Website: macys
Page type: billing-address
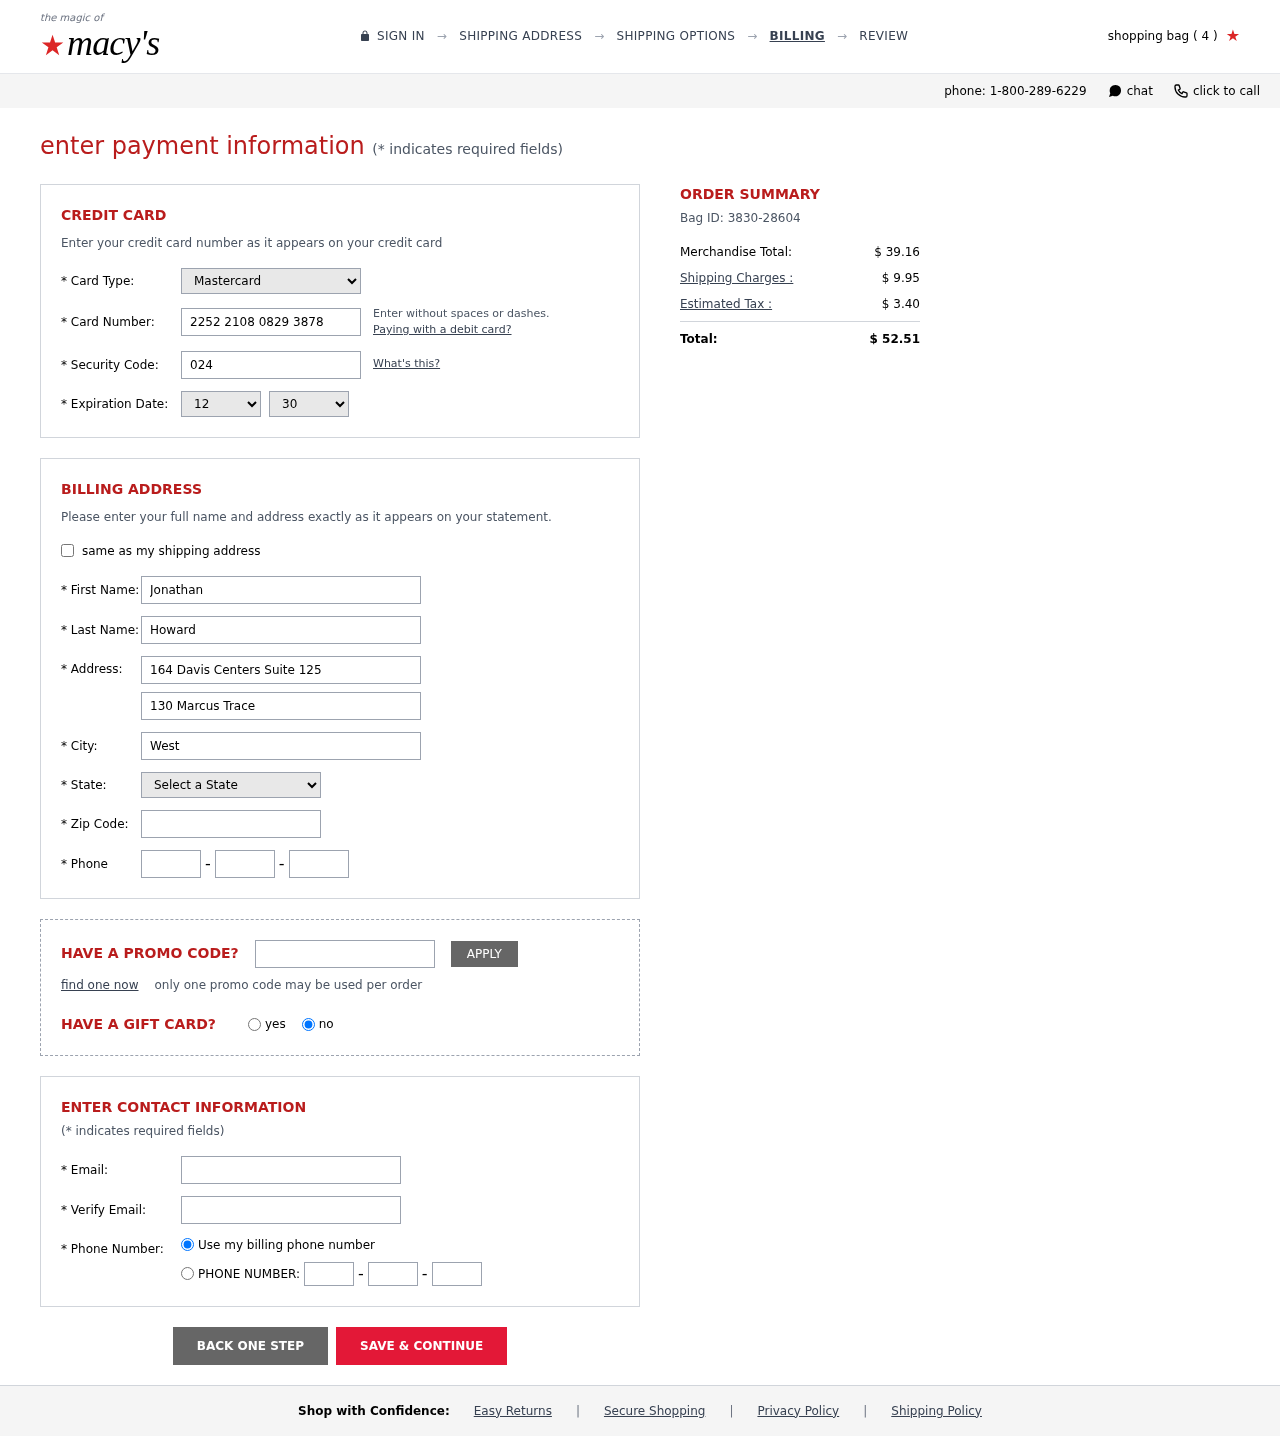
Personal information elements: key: PII_CARD_CVV
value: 024
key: PII_CARD_EXPIRY_MONTH
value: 12
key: PII_CARD_EXPIRY_YEAR
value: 30
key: PII_CARD_NUMBER
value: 2252 2108 0829 3878
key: PII_CARD_TYPE
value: Mastercard
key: PII_CITY
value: West Connie
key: PII_EMAIL
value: jhoward@hotmail.com
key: PII_FIRSTNAME
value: Jonathan
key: PII_LASTNAME
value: Howard
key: PII_PHONE_AREA
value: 474
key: PII_PHONE_PREFIX
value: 265
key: PII_PHONE_SUFFIX
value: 0324
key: PII_POSTCODE
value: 73384
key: PII_STATE_ABBR
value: NH
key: PII_STREET
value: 164 Davis Centers Suite 125
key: PII_STREET2
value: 130 Marcus Trace
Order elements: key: ORDER_NUM_ITEMS
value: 4
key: ORDER_ID
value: Bag ID: 3830-28604
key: ORDER_SUBTOTAL
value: $ 39.16
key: ORDER_SHIPPING_COST
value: $ 9.95
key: ORDER_TAX
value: $ 3.40
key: ORDER_TOTAL
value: $ 52.51